Question: The 'Customer' can have only one 'Language'. I don't find the right way to create the key. When I get an object 'Customer' the property 'LanguageId' has a content but not the property 'Language'. I use EF 6.1
This 'Language' object will be use in other object.
I did this :
'''
protected override void OnModelCreating(DbModelBuilder modelBuilder)
{
modelBuilder.Conventions.Remove<PluralizingTableNameConvention>();
modelBuilder.Configurations.Add(new CustomerMap());
modelBuilder.Configurations.Add(new LanguageMap());
}
public class Customer
{
public int CustomerID { get; set; }
public string Code { get; set; }
public int LanguageId { get; set; }
[ForeignKey("LanguageId")]
public Language Language { get; set; }
}
public class CustomerMap : EntityTypeConfiguration<Customer>
{
public CustomerMap()
{
this.HasKey(t => t.CustomerID);
// Properties
this.Property(t => t.CustomerID).IsRequired();
this.Property(t => t.Code).IsRequired();
// Table & Column Mappings
this.ToTable("Customer");
this.Property(t => t.CustomerID).HasColumnName("CustomerID");
this.Property(t => t.Code).HasColumnName("Code");
}
}
public class Language
{
public int LanguageID { get; set; }
public string Code { get; set; }
}
public class LanguageMap : EntityTypeConfiguration<Language>
{
public LanguageMap()
{
this.HasKey(t => t.LanguageID);
this.Property(t => t.Code).IsRequired();
}
}
'''
Update (Language will be used in other object)

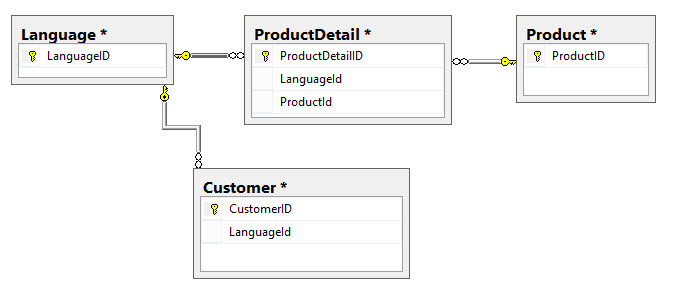
Answer: Remove this code.'''
public int LanguageId { get; set; }
[ForeignKey("LanguageId")]
'''
. After removing above code add this configuration.'''
modelBuilder.Entity<Customer>()
.HasRequired(a => a.Language)
.WithRequiredPrincipal();
'''
, also add the foreign key reference on dependent ('Language').'''
public Customer Customer { get; set; }
'''
Then mention the principal reference in 'WithRequiredPrincipal'.'''
modelBuilder.Entity<Customer>()
.HasRequired(a => a.Language)
.WithRequiredPrincipal(x => x.Customer);
'''
# update
To load language you can do it with lazy loading by adding virtual keyword (the context configuration must also enable lazy loading and proxy).
'''
public virtual Language Language { get; set; }
'''
Or do with eager loading.
'''
var customerID = 5;
var customer = db.Set<Customer>().Include(c => c.Language)
.FirstOrDefault(c => c.CustomerID == customerID);
'''